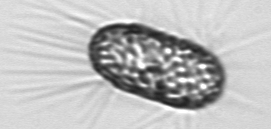
Label: Corethron_hystrix